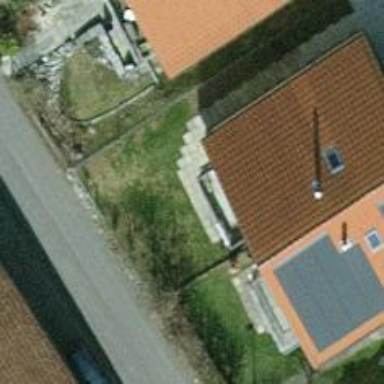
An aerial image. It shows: Semidetached house with gabled roof.